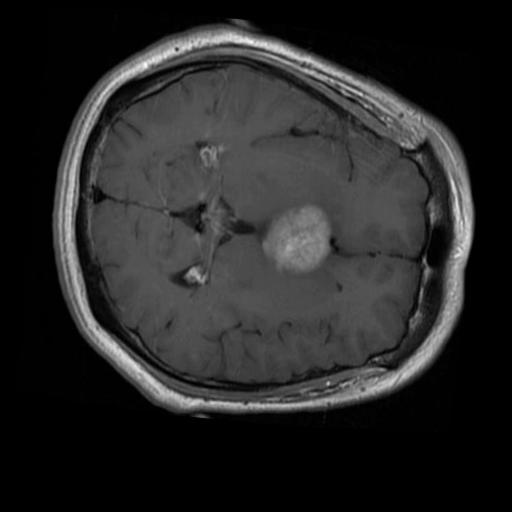
Label: brain_tumor